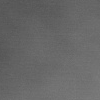
Atmospheric dust classification: dusty